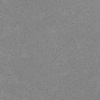
Atmospheric dust classification: dusty